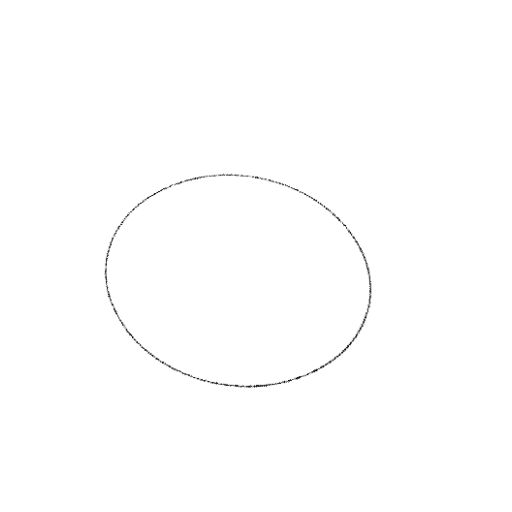
Crossing number: 0